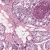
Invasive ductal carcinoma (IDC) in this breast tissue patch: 0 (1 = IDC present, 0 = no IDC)